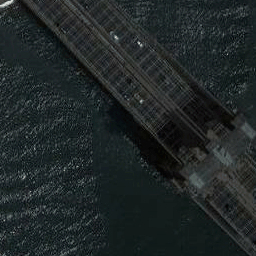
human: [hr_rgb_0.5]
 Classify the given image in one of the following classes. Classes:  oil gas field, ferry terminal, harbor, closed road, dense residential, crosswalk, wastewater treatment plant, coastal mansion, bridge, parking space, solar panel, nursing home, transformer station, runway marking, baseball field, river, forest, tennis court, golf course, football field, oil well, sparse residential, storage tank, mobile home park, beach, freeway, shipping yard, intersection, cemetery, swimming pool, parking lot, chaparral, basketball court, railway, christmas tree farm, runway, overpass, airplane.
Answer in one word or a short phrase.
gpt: bridge